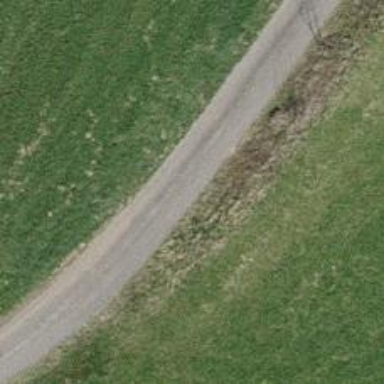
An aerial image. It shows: Gravel track with grade 2 quality.